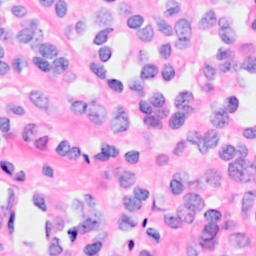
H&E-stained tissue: Breast